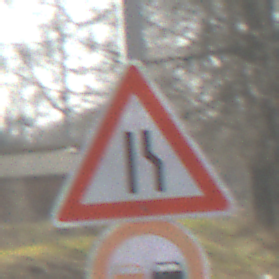
Verkehrszeichen: EinseitigVerengteFahrbahnRechts
Zusatzzeichen unten: Ueberholverbot
Umgebung: Outdoor, Suburban
Tageszeit: MorningAfternoon
Wetter: PartlyCloudy
Licht: Natural
Jahreszeit: NotSpecified
Kontrast: HighContrast